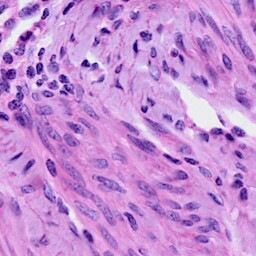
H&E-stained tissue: Cervix